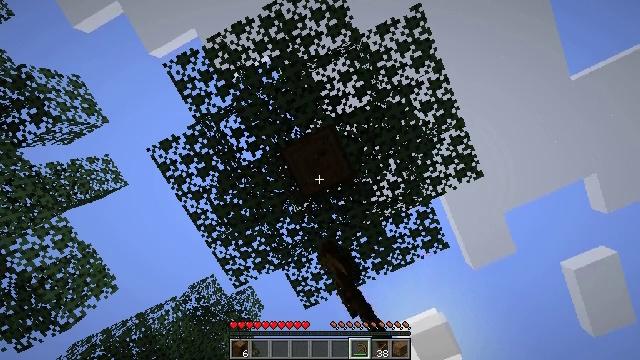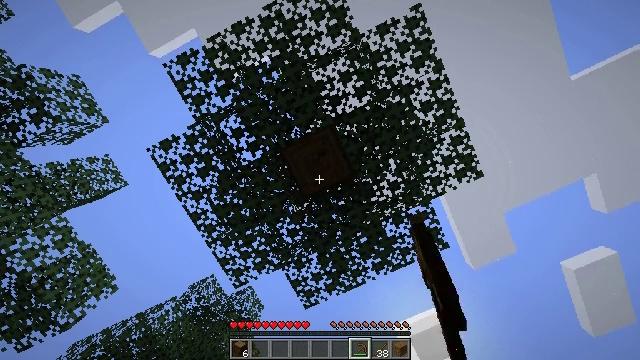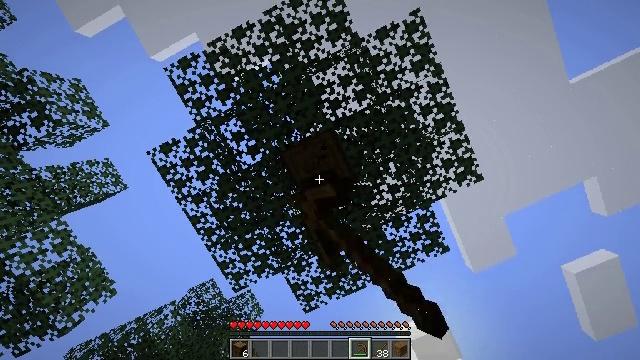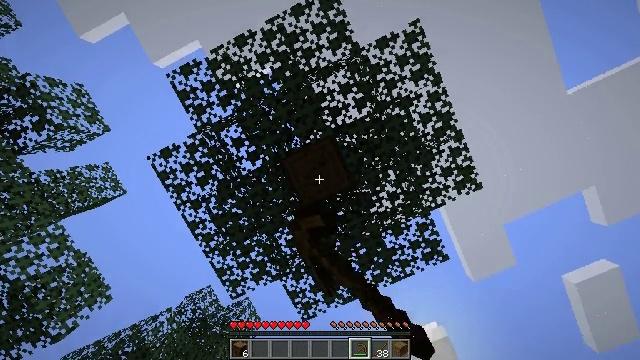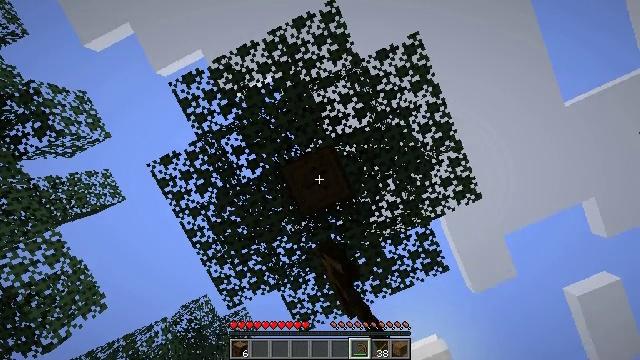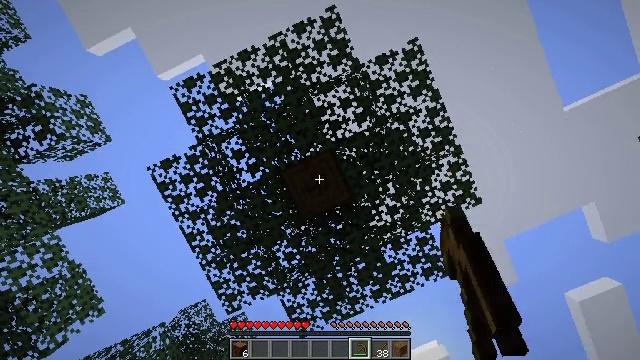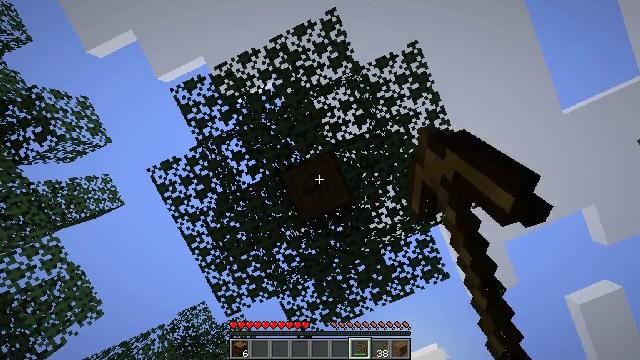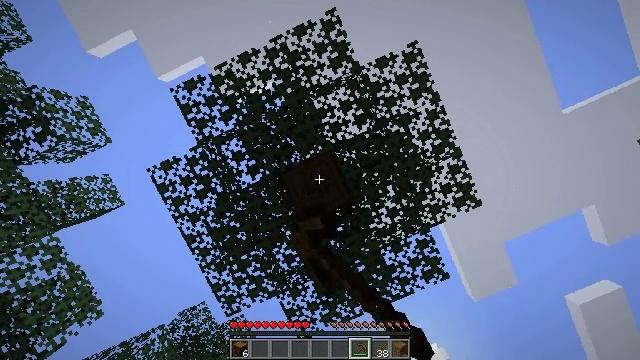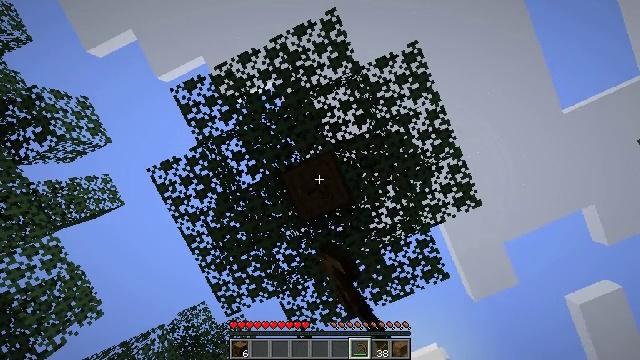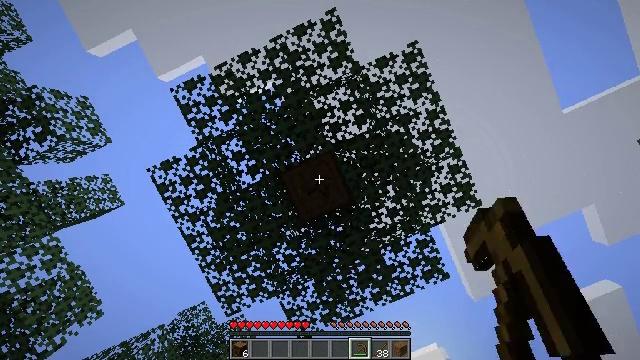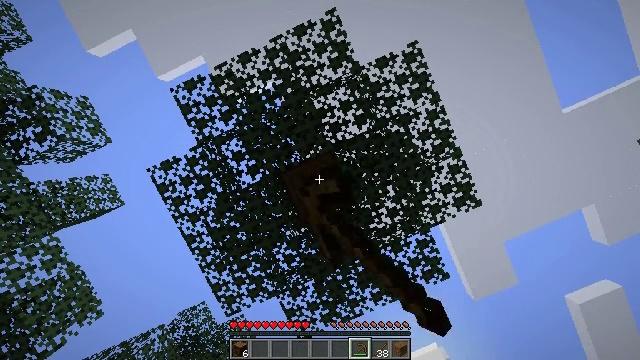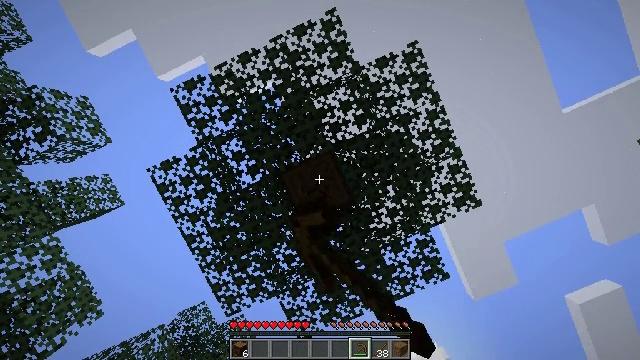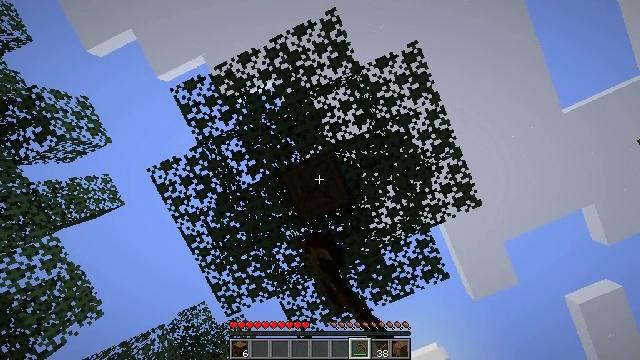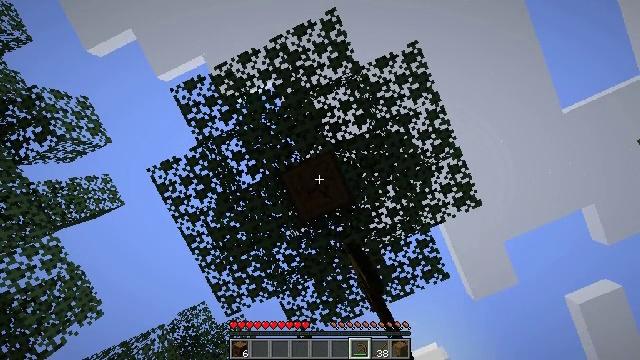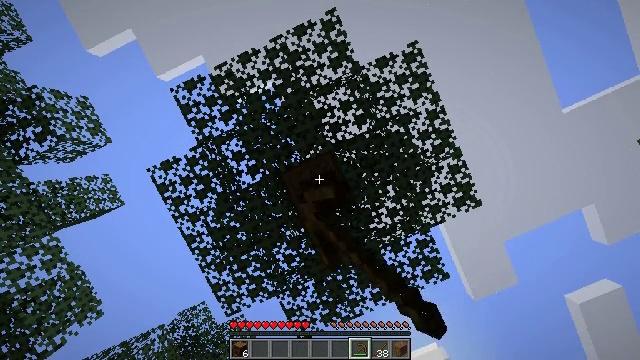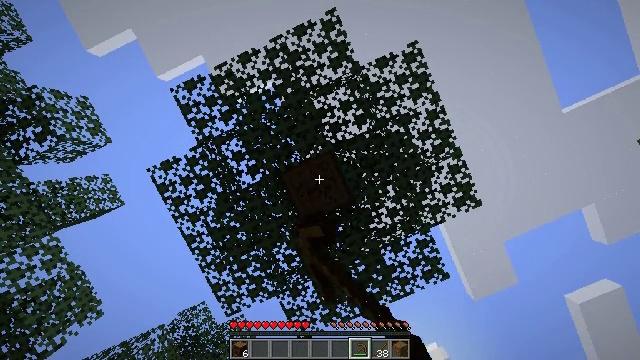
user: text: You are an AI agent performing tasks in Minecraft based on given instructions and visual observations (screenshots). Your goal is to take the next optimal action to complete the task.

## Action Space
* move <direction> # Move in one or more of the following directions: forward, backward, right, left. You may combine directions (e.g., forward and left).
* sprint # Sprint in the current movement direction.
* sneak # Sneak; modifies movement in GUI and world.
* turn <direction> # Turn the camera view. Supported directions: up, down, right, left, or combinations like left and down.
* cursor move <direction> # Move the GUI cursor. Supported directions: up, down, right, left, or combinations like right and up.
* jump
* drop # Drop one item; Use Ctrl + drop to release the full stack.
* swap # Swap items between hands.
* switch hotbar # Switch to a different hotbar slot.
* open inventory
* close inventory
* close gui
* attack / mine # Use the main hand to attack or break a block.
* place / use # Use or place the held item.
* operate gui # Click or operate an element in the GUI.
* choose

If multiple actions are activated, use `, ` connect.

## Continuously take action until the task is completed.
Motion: motion action
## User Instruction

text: Break the spruce log from the tree.
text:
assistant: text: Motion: attack / mine
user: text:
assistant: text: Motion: attack / mine
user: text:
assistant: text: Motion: turn up, attack / mine
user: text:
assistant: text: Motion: turn up, attack / mine
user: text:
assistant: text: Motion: attack / mine
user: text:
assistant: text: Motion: attack / mine
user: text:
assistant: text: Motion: attack / mine
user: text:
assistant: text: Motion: attack / mine
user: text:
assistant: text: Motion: attack / mine
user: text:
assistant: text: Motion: attack / mine
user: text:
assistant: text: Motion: attack / mine
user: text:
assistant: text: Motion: attack / mine
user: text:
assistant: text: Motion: attack / mine
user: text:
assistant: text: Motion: attack / mine
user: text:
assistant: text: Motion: attack / mine
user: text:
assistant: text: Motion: attack / mine
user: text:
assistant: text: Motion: attack / mine
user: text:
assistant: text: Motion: attack / mine
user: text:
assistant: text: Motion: attack / mine
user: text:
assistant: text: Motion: attack / mine
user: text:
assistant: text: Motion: attack / mine
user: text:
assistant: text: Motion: attack / mine
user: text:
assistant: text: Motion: attack / mine
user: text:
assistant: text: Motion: attack / mine
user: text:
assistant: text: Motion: attack / mine
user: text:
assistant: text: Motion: attack / mine
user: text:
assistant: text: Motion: attack / mine
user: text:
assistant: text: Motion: attack / mine
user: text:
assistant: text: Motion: attack / mine
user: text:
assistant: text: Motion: attack / mine